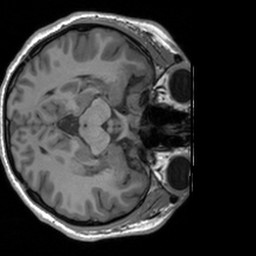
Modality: T1w
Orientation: axial
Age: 19
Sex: female
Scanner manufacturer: siemens
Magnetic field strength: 3 T
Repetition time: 1.9 s
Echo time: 0.00226 s